Question: I have the following layout

So it's basically a scroll view that occupies whole screen. Content size is set to triple-width and same height. Inside the scroll view - there is container view and three table views - one per page. Only middle table view is visible initially.
This allows me to use scroll view horizontal scrolling to navigate between the tables and vertical scrolling inside the middle table.
I know that Apple doesn't really recommend putting UITableView inside UIScrollView, but in this particular case I don't know how to implement it differently, and until iOS8 everything was working fine.
UIScrollView would not recognize any vertical scrolling (since content height was equal to scroll view height) and these gestures were passed directly to UITableView.
But starting in iOS8 - this getting broken. UIScrollView would allow some vertical scrolling and basically intercept scrolling gestures sent to UITableView.
I created a simple project that works fine in iOS7 but is broken in iOS8. Anybody has any idea how to fix this problem?
Link to the project: <URL>
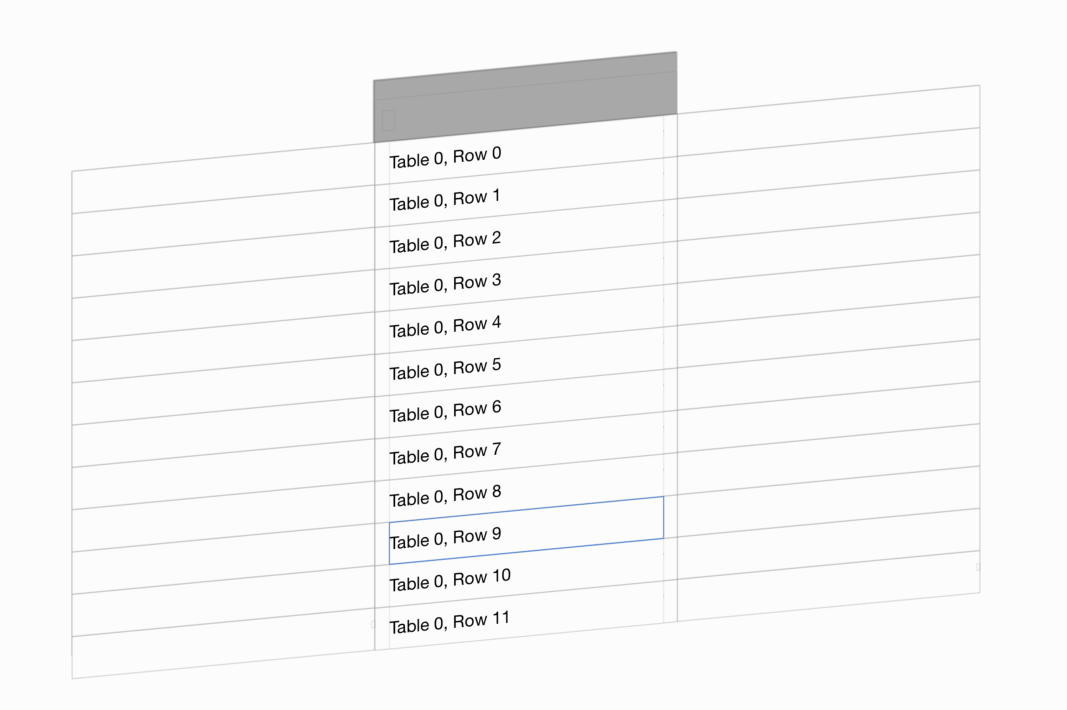
Answer: I haven't been able to solve this and as I mentioned in comments had to re-write logic using built-in 'UIPageViewController' class.